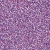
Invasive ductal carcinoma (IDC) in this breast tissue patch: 1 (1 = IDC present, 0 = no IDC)